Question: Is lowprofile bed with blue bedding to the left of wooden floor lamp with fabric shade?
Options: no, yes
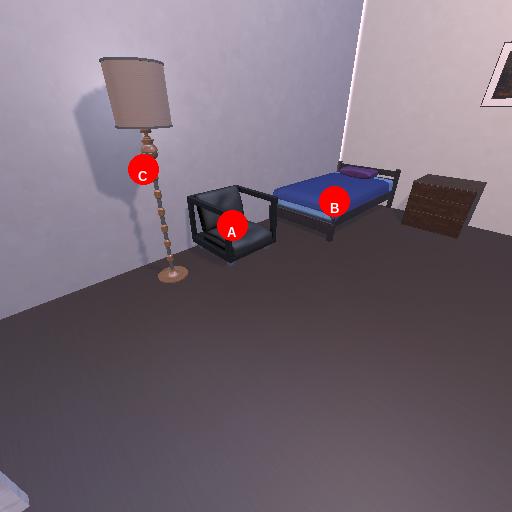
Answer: no